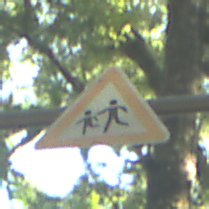
Verkehrszeichen: KinderRechts
Umgebung: Outdoor, Nature
Tageszeit: Midday
Wetter: Clear
Licht: Natural
Jahreszeit: NotSpecified
Kontrast: LowContrast